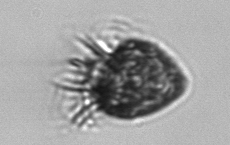
Label: Strombidium_morphotype2